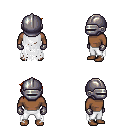
a pixel art fantasy rpg character, male body template, human, dark skin, white tattered cape, white pants, dark blonde pixie cut hairstyle, metal helm, metal gloves, four views (front, back, left, right), 2x2 character sprite sheet, small pixel art, hard edges, no anti-aliasing